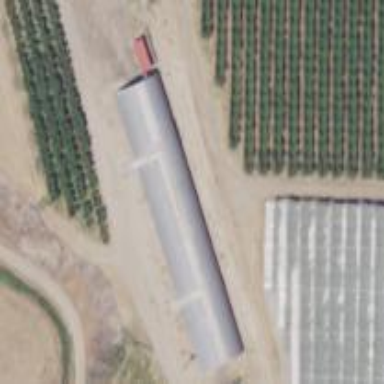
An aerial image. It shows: Farm auxiliary building.